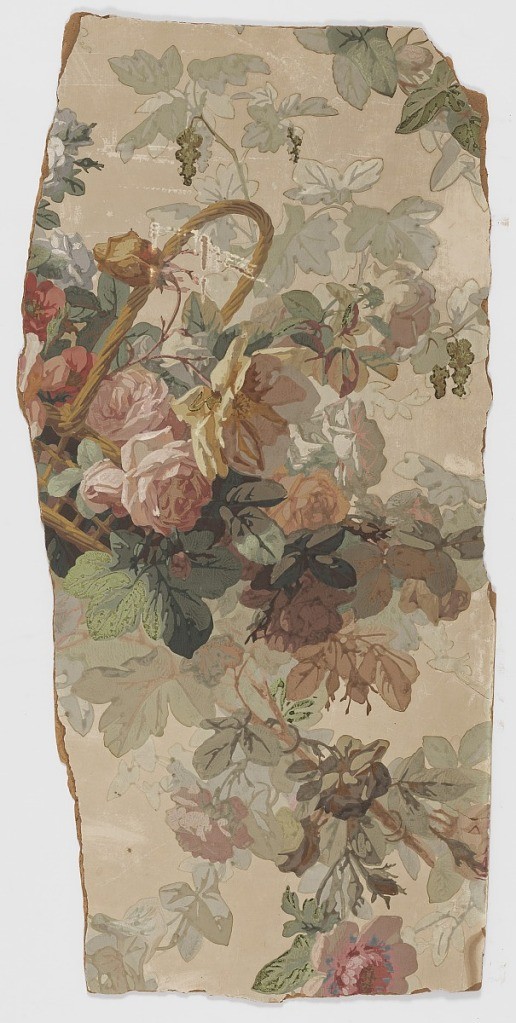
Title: Sidewall
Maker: Desfossé et Karth, French, 1863
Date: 1860
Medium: Block-printed paper
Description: Vertical rectangle. Framework of diagonal chains of roses, with tilted basket of roses at the center. Mounted on board and badly damaged - broken into many small pieces.